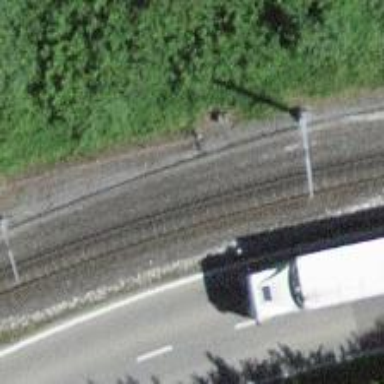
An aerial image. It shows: Narrow-gauge railway track with electrified contact line. The railway has one track.